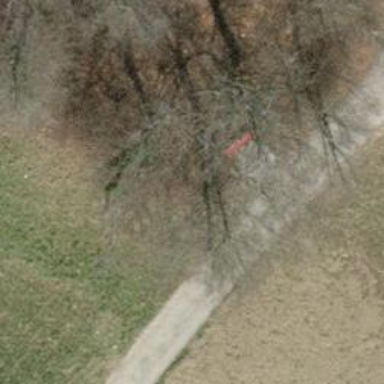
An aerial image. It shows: Red bench.